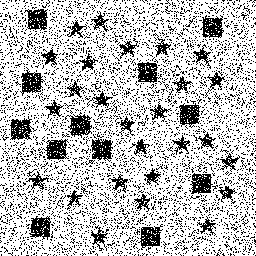
Squares: 12
Triangles: 0
Stars: 26
Total shapes: 38